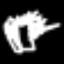
Label: palm tree